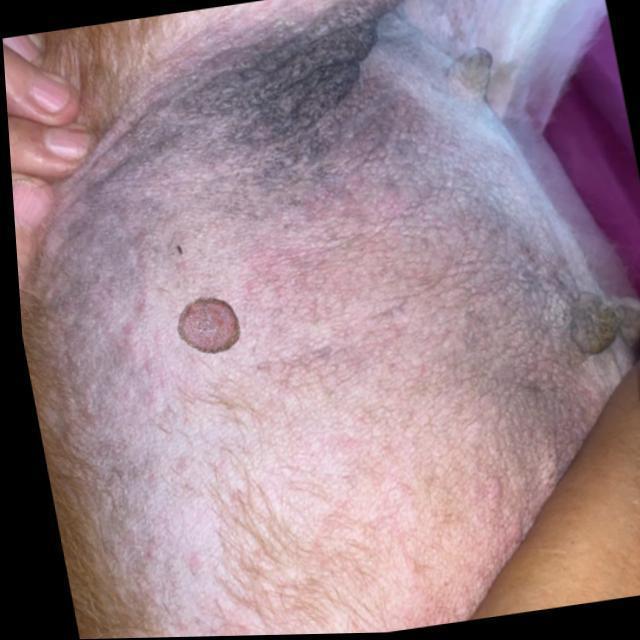
Canine ringworm (Dermatophytosis) — fungal infection caused by Microsporum or Trichophyton. Presents with circular alopecia, scaling, crusting, and broken hairs.